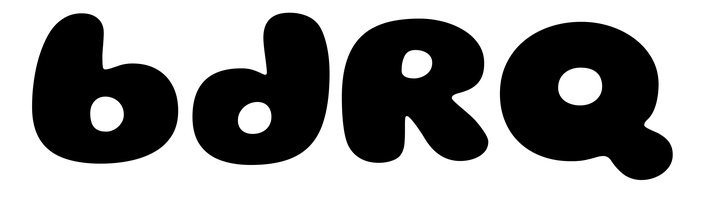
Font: Gluten_ExtraBold